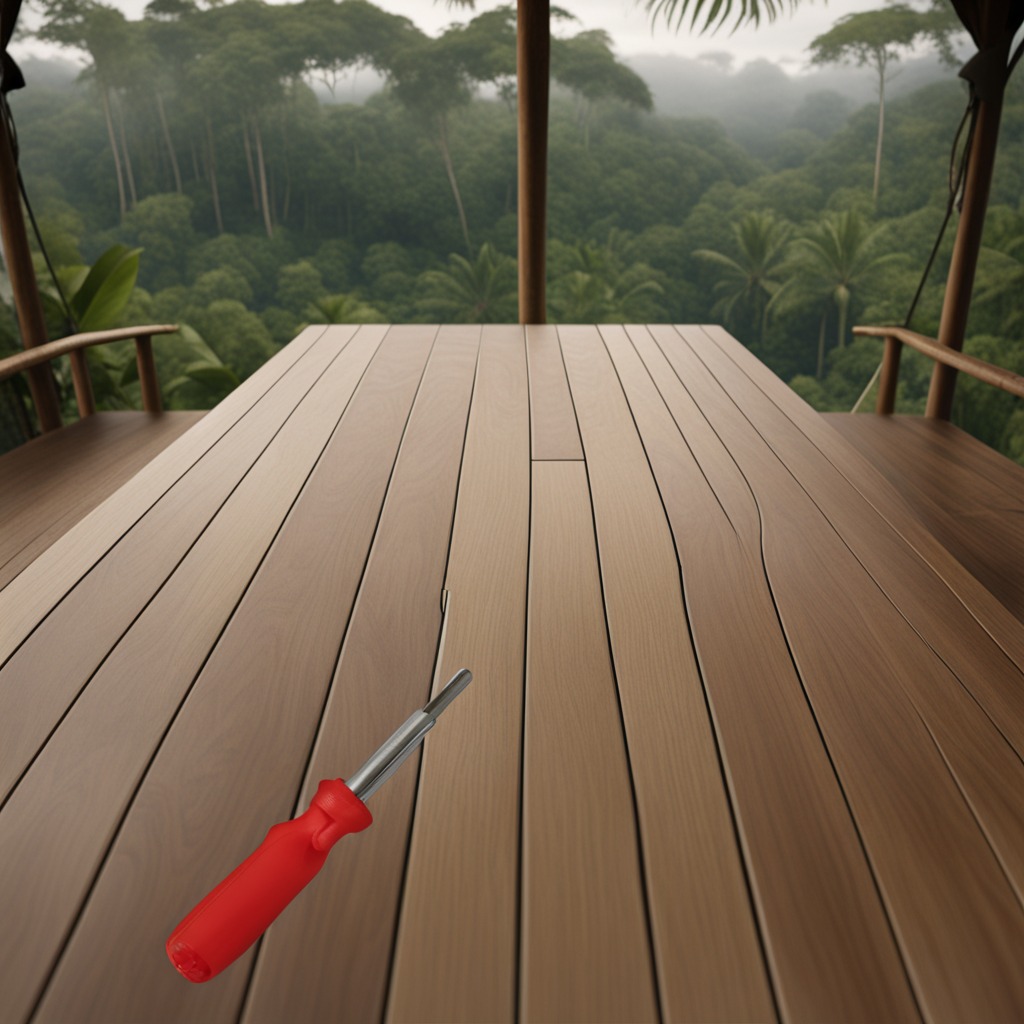
A screwdriver lies on the table inside a jungle field workshop tent.